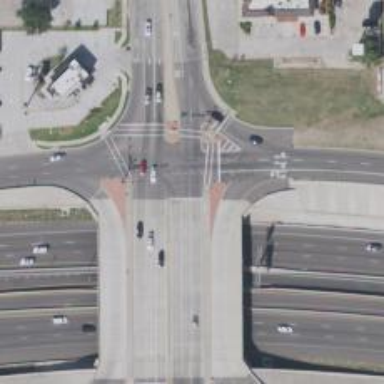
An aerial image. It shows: Secondary road crossing bridge.